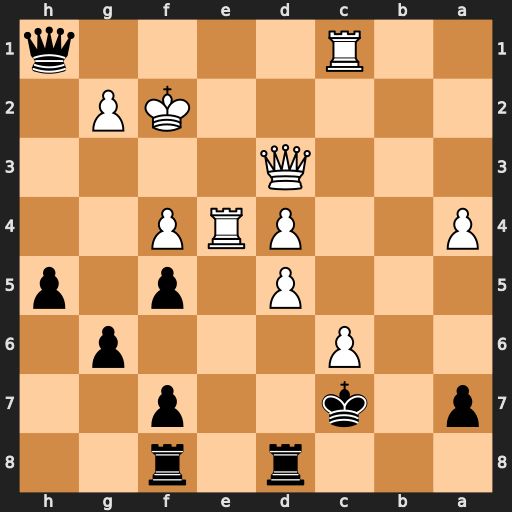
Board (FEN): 3r1r2/p1k2p2/2P3p1/3P1p1p/P2PRP2/3Q4/5KP1/2R4q
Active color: b
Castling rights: -
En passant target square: -
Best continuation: Qxc1 Re7+ Kd6